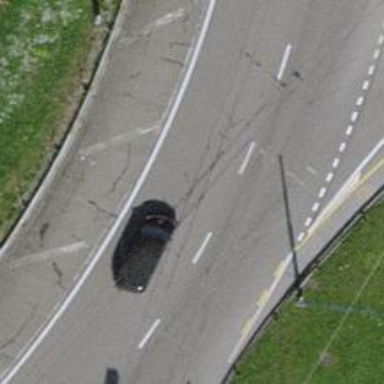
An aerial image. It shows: Secondary road with asphalt surface leading to roundabout. The presence of trolley wires indicates the use of electric trolleys in the area.